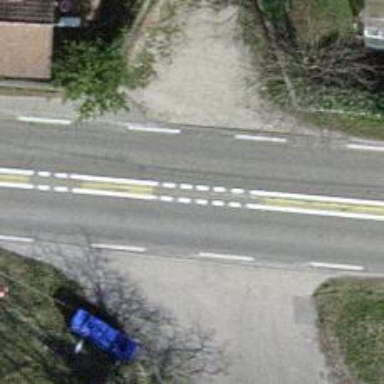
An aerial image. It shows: Unpaved driveway designed for service vehicles.